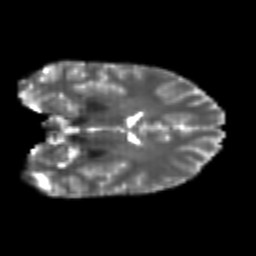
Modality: T2w
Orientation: coronal
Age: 22
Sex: female
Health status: healthy
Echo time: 0.074 s